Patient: sex M, age 73
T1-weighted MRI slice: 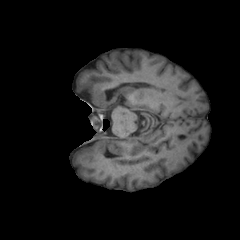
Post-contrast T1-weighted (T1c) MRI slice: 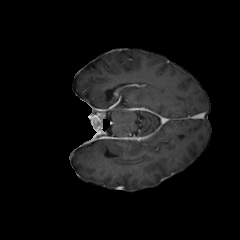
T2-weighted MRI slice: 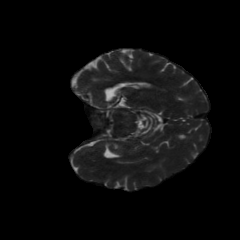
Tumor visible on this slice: no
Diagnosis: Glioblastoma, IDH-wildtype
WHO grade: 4